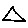
Label: triangle